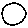
Label: circle